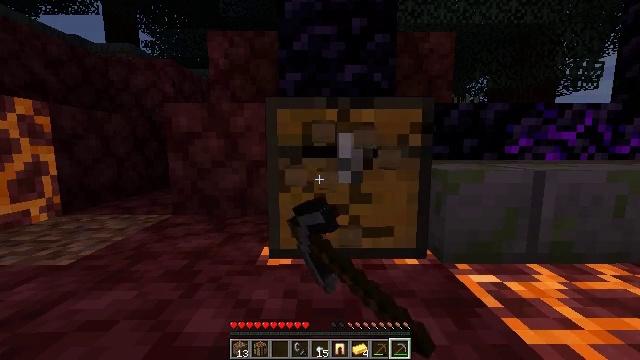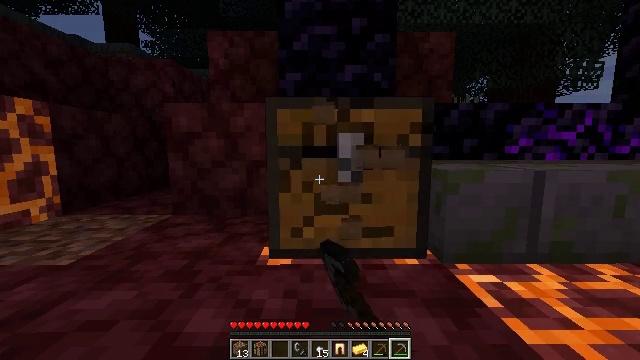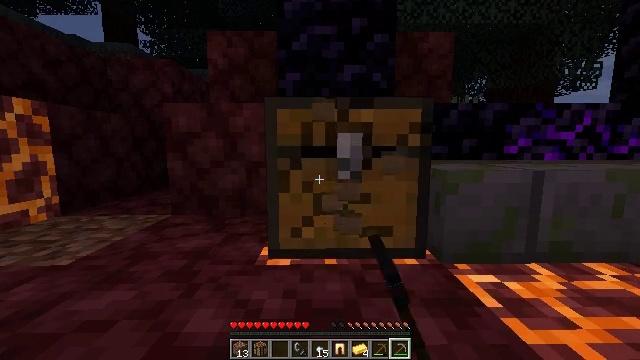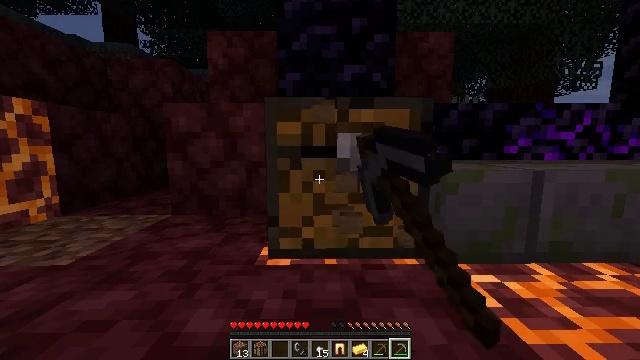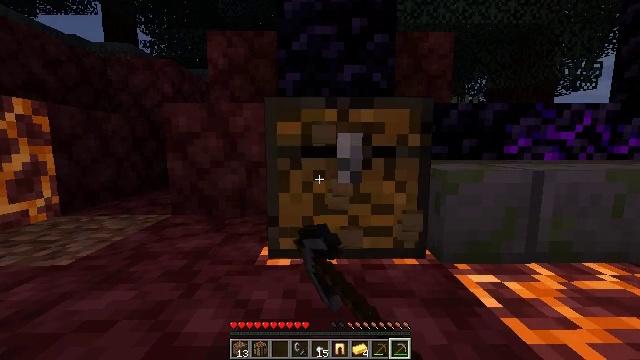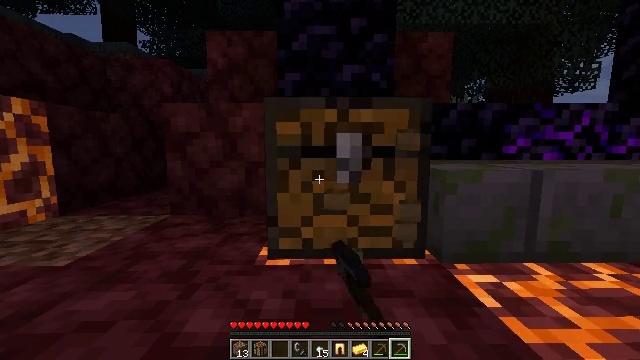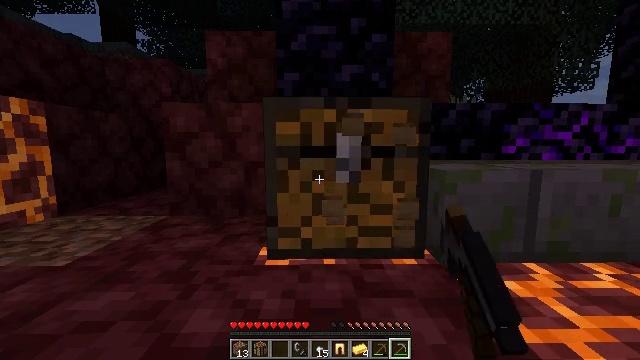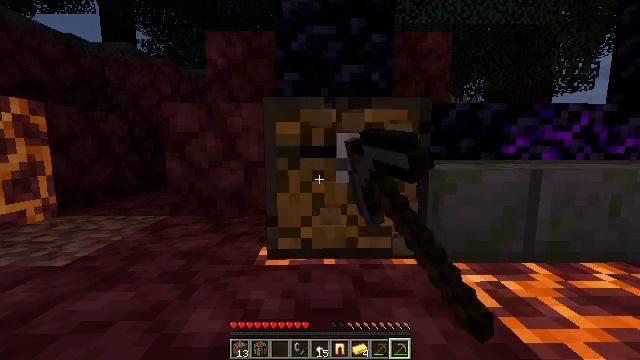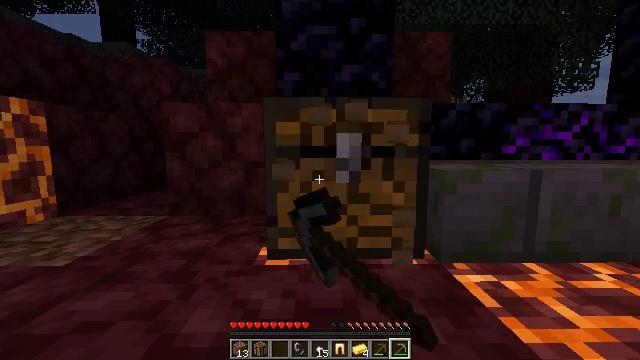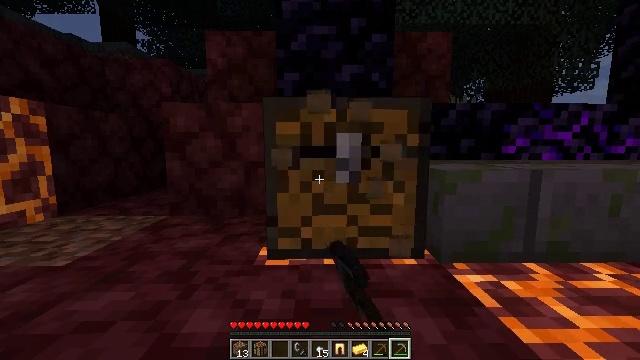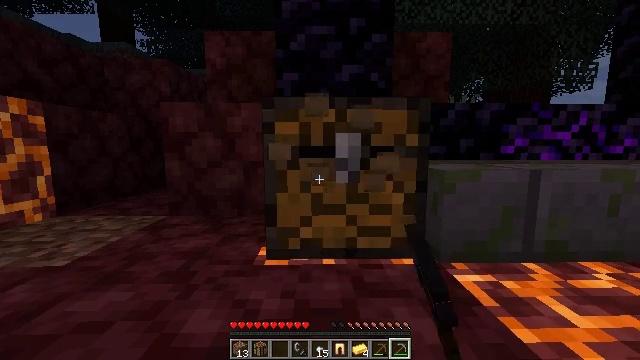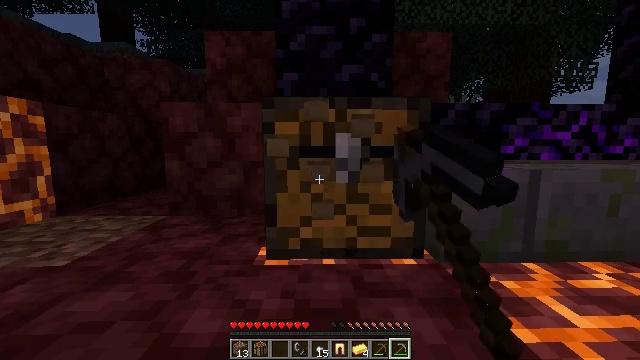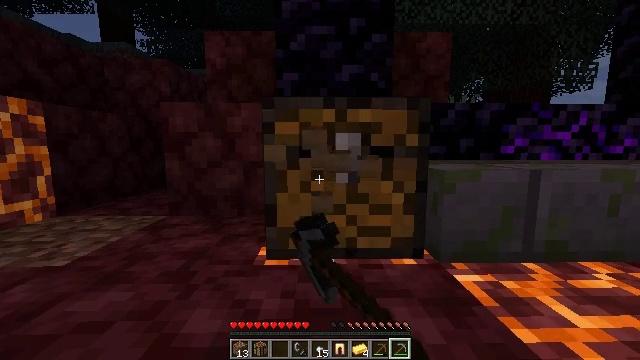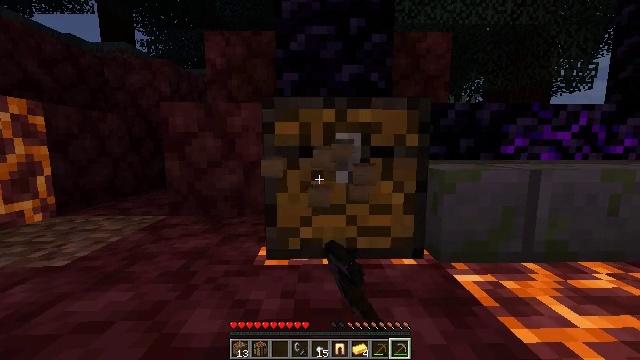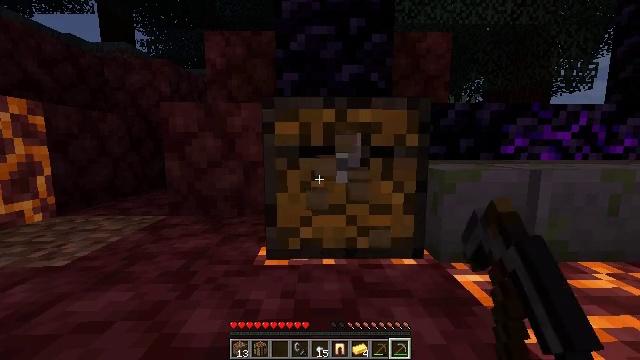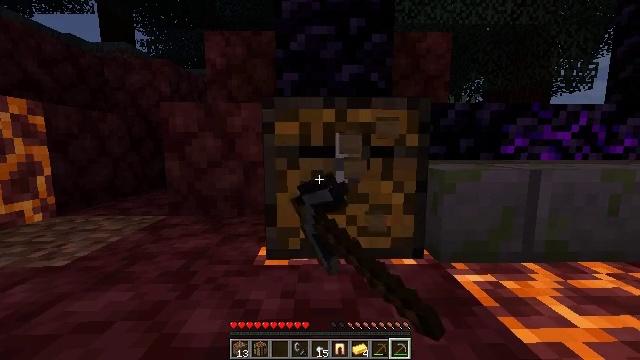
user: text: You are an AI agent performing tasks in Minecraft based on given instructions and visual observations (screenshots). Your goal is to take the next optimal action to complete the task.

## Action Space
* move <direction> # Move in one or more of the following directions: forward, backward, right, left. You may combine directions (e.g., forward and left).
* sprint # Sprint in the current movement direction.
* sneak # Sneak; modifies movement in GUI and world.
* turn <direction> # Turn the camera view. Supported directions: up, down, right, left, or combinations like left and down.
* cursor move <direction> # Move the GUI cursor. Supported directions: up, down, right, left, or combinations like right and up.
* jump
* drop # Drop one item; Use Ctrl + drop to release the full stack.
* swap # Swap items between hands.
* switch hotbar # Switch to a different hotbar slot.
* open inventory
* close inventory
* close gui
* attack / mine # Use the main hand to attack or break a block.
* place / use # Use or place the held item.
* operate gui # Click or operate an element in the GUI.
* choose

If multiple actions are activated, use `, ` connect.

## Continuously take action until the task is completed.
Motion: motion action
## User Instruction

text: Gather the chest from its place.
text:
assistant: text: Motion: attack / mine
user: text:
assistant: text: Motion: attack / mine
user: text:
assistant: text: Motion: attack / mine
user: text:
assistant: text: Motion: attack / mine
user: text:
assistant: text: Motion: attack / mine
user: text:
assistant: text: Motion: attack / mine
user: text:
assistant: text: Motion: attack / mine
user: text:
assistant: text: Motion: attack / mine
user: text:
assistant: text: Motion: attack / mine
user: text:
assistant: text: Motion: attack / mine
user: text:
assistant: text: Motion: attack / mine
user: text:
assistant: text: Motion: attack / mine
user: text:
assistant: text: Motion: attack / mine
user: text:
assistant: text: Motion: attack / mine
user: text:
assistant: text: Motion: attack / mine
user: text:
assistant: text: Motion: attack / mine
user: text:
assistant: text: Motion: attack / mine
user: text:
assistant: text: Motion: attack / mine
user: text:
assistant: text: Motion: attack / mine
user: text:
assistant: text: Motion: attack / mine
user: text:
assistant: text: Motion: attack / mine
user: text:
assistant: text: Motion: attack / mine
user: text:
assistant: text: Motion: attack / mine